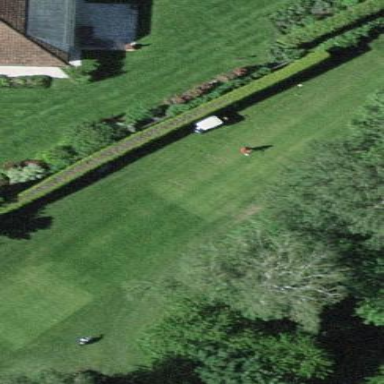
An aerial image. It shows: Golf tee on grassy land.